Question: i am going to start building a map generator in PHP using the GD library. i generated some images using the lib but they don't have a good quality. I just want to know that is there some way to improve the quality of the images.
The generated image is:

and the code i made is:
'''
<?php
$canvas = imagecreate(800, 350);
imagecolorallocate($canvas, 255, 255, 255);
$pink = imagecolorallocate($canvas, 255, 105, 180);
$white = imagecolorallocate($canvas, 255, 255, 255);
$green = imagecolorallocate($canvas, 132, 135, 28);
imagestring( $canvas, 20, 290, 25, "Quality is not the best :(", $green );
function drawlinebox($x1, $y1, $x2, $y2, $height, $color){
global $canvas;
imagesetthickness ( $canvas, 1 );
for ($i=1; $i < $height; $i++){
imageline( $canvas, $x1, $y1, $x2, $y2, $color );
$y1++; $y2++;
}
}
drawlinebox(20, 20, 780, 300, 30, $green);
drawlinebox(20, 300, 780, 20, 30, $pink);
header('Content-Type: image/jpeg');
imagejpeg($canvas);
imagedestroy($canvas);
?>
'''
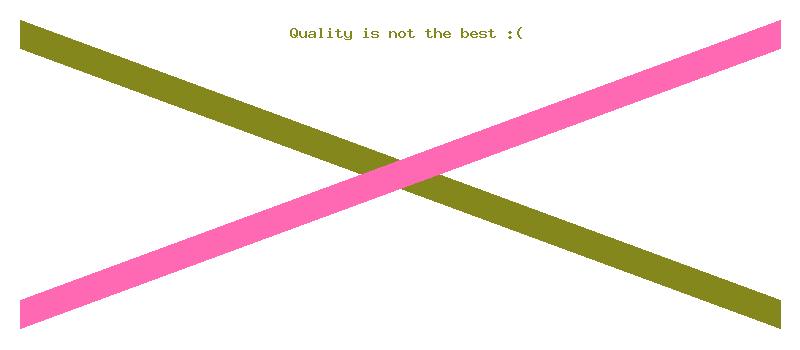
Answer: 'imagejpeg'<URL> takes an argument for image quality. It defaults to '75', but you can increase it up to a maximum of '100'. For example:
'''
imagejpeg($canvas, NULL, 90);
'''
However, for generated graphics with lots of continuous colours and sharp lines, JPEG is probably not the best choice. PNGs are more well-suited to these sorts of images, and will probably give you perfect quality at a smaller size. 'imagepng'<URL> has a few options, but the defaults should be fine:
'''
header('Content-Type: image/png');
imagepng($canvas);
'''
You're using 'imagecreate'<URL> instead. So far, your image is very simple and this might not make a difference, but it will matter if you're generating more complicated images.
If you make these two changes, your images will be sure to have perfect quality.